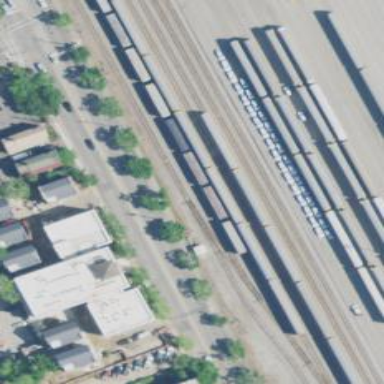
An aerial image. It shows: Railway yard.